Question:
Hi there, I'm trying to build a crypto tracker app with Chart.JS.
I have 2 hours-worth of price data coming in in the form of 120 objects in an array. I want to use the 'high' and 'time' properties from each object in the array as the axes of a chart.
How would I grab these and insert them into chart.JS' data section as labels and dataset data? Will I need to create some variables and loops? Something to do with the map function?
Those are some hunches I had but I'm stinkin' noob and appreciate any help with this, thank you!
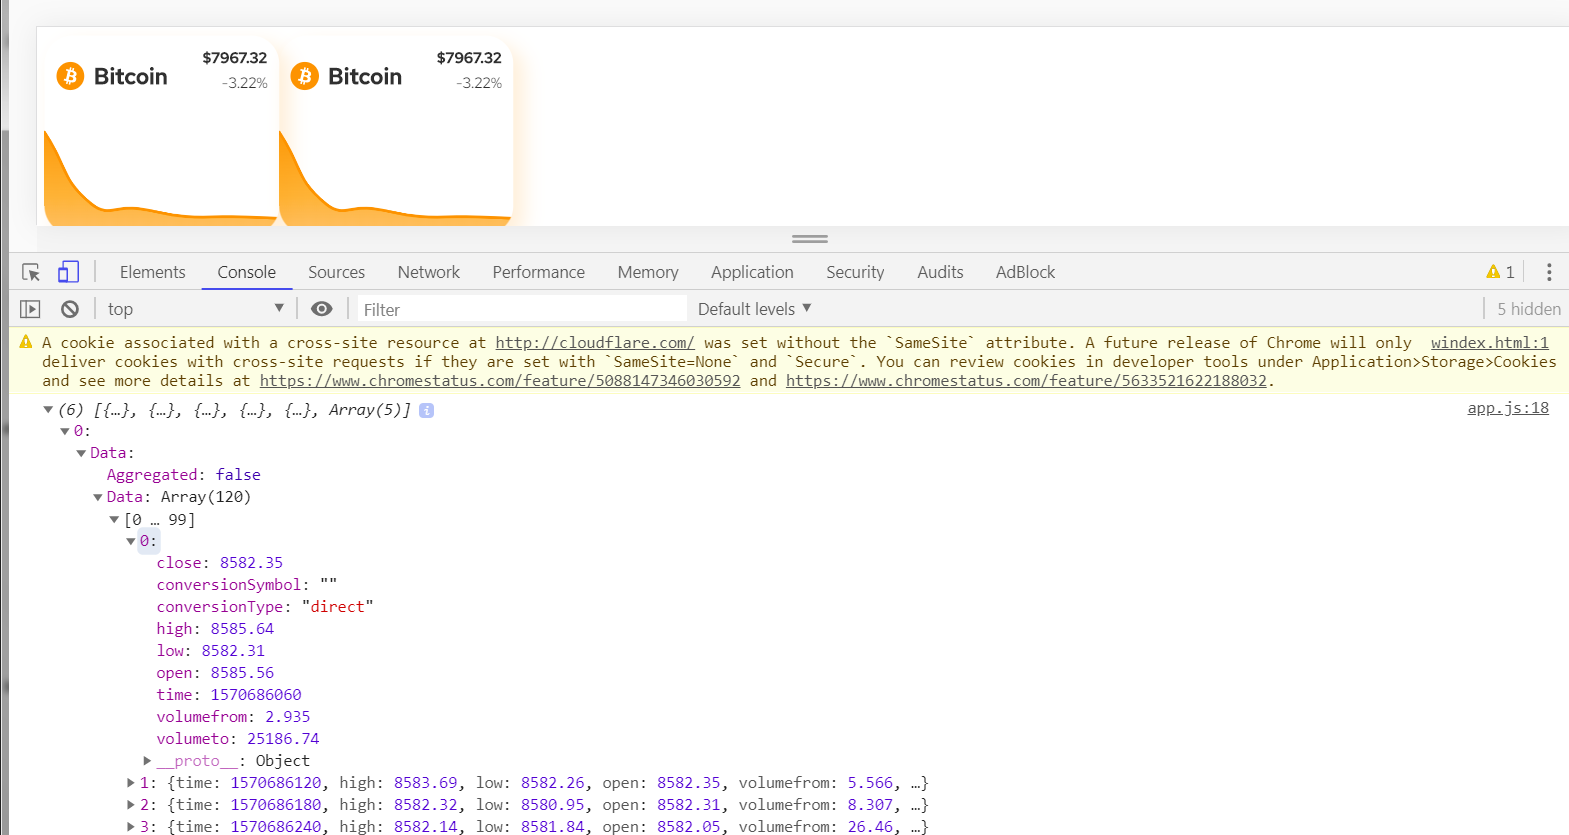
Answer: Okay listen up you stinkin' noob. You're 99% of the way there.
, we rephrase your problem into a generalized question to pacify the angry spirits that haunt stackoverflow:
> I have an array of cryptoprices. How do I turn it into data that 'chart.js'
can use?
This is a 'do my homework' question, which will make stackoverflow throw a syntax error and possibly angry downvotes.
We must therefore break it down, find the crux of the matter and tidy it up.
- 'chart.js'- 'chart.js'<URL>'[{x:<high price>, y:<time>}]'- - '[{high: 1, time: 2, ... /*etc*/}]'
Now you can ask something like
>
### How can I convert an array of objects of one type into an array of objects of another type?
I have to draw cryptoprices with some library. How can I elegantly transform an array of '{high: 1, time: 2, ... /*etc*/}' into an array of '{x:<high price>, y:<time>}'?
Three things can happen. One, you find someone else asked this same question already which you wouldn't have known without first taking this step. Two, by trying to find a better way to ask the question, you found the answer yourself (<URL>.
, we transform an array of objects of one type into an array of objects of another type using the <URL>
'''
var cryptoprices = [
{high:1, time:1, fields:"that", you:"don't", care:"about"},
{high:9, time:2, otherfields:"that", arein:"theway"}
];
//map is a function that all arrays have.
//It calls a function on each array element, and returns an array with the results of that function.
//So you only need to focus on how you would transform a single cryptoprice into a single point of data:
function transform(cryptoprice) {
//A single point should be an object that contains only the fields x and y.
//Since you are interested in the price and time fields only...
let point = {
x: cryptoprice.time,
y: cryptoprice.high
}
return point;
}
var points = cryptoprices.map(transform)
console.log(points);
// expected output: Array [Object { x: 1, y: 1 }, Object { x: 2, y: 9 }]
'''
And finally, the short, elegant version:
'''
cryptoprices.map(c => ({x:c.time, y:c.high}))
'''
:D